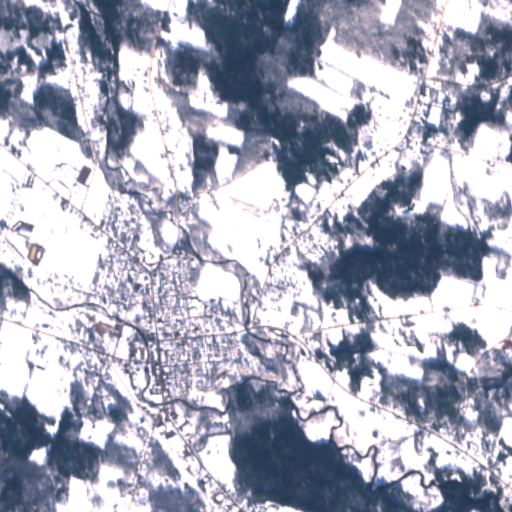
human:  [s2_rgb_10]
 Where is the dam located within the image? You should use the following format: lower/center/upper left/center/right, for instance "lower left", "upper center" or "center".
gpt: The dam is located in the lower left of the image.
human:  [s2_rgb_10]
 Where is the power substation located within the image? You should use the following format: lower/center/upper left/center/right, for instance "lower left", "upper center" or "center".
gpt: The power substation is located in the lower left of the image.
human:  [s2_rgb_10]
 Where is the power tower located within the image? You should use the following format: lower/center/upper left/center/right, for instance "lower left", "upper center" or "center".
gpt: The power tower is located in the lower left of the image.
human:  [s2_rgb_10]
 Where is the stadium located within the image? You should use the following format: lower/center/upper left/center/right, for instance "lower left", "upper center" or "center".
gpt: The stadium is located in the upper left of the image.
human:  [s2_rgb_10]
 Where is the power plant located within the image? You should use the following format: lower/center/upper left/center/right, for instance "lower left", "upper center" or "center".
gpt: There is no power plant in the image.